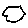
Label: hexagon